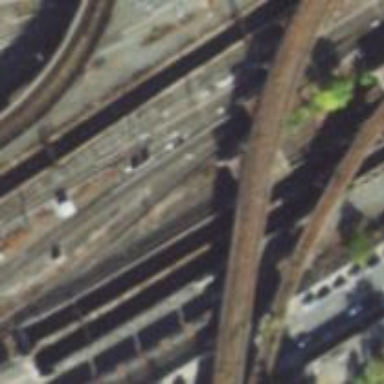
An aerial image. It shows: Disused railway yard. It features bridge.